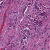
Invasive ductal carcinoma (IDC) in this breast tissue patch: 1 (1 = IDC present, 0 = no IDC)